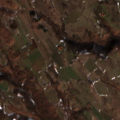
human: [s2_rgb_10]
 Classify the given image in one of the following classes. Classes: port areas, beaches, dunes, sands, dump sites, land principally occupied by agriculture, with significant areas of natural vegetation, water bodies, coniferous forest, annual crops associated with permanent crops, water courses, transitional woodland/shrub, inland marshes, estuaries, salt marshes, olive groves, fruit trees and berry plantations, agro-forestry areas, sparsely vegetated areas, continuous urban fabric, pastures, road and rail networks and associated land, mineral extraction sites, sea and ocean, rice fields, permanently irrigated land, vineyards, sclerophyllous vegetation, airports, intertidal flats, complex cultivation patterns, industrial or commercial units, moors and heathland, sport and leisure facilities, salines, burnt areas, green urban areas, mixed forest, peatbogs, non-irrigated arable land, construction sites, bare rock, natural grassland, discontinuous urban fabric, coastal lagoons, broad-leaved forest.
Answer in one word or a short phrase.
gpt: complex cultivation patterns, land principally occupied by agriculture, with significant areas of natural vegetation, broad-leaved forest